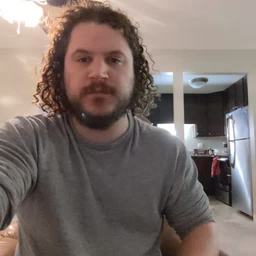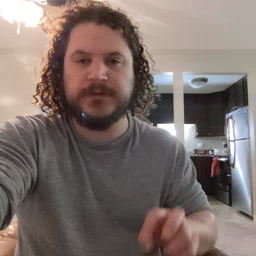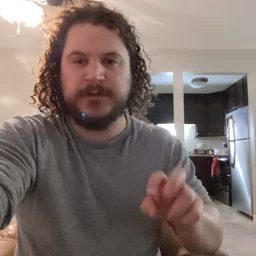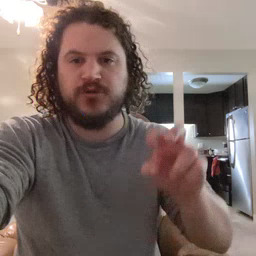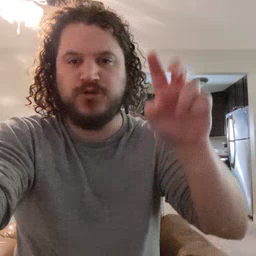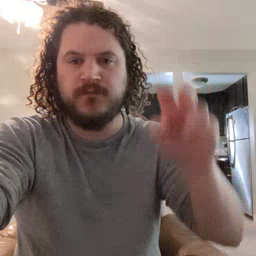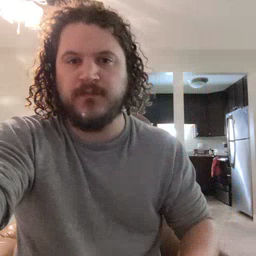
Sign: stairs